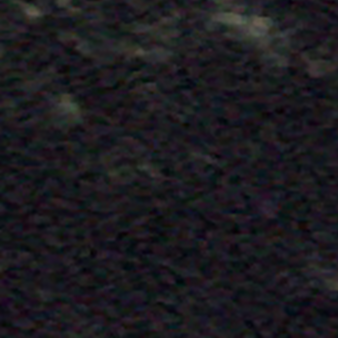
Label: other